Group 1:
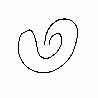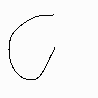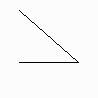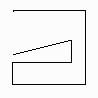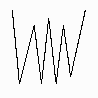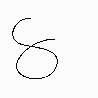
Group 2:
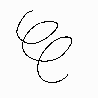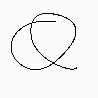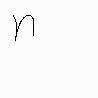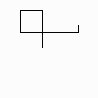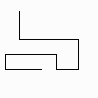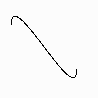
Rule separating the two groups: Straight line joining the curve ends does not cut the curve vs. straight line joining the curve ends intersects the curve.
Concepts: imagined_entity, imagined_line_or_curve, intersection, line_or_curve_endpoint, x-crossing, x-point
Author: Matthew J. Howells